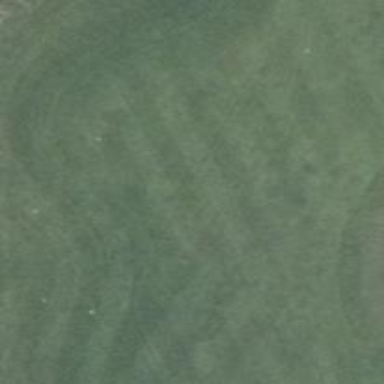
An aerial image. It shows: View of golf hole.